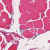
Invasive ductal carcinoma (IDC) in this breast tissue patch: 0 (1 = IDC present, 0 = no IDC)